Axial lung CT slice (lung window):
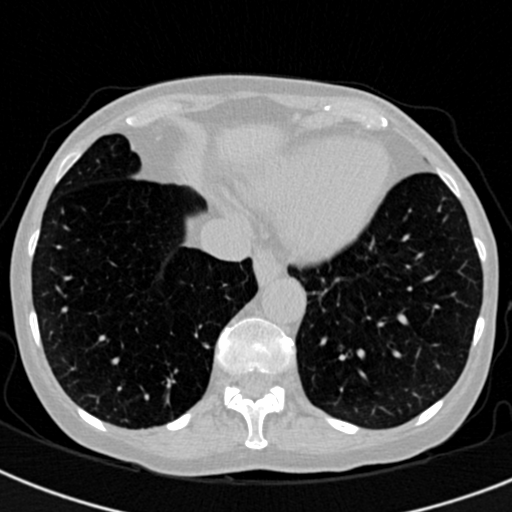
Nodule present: no